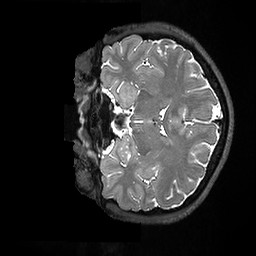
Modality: T2w
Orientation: coronal
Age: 22
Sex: male
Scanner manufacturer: ge
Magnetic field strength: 3 T
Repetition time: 3.202 s
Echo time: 0.06643 s